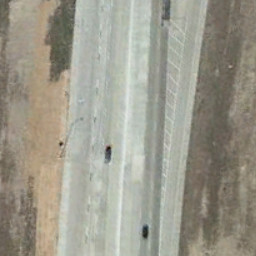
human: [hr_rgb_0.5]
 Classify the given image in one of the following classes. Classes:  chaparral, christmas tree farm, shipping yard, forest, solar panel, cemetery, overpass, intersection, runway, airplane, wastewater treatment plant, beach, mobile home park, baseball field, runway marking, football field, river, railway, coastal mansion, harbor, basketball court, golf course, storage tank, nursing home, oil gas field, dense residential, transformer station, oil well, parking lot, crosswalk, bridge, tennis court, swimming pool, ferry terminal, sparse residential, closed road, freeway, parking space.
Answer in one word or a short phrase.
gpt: freeway